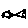
Label: fish